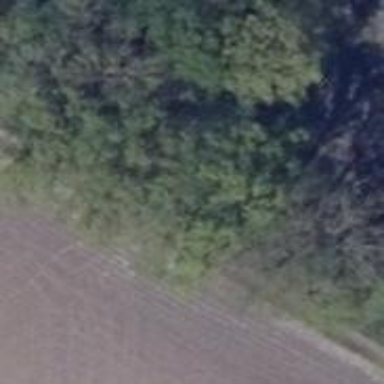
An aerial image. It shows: Row of trees in natural setting.